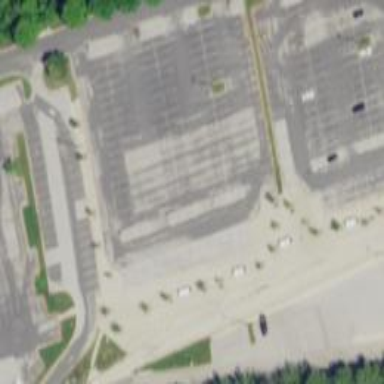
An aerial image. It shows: Parking space is available.